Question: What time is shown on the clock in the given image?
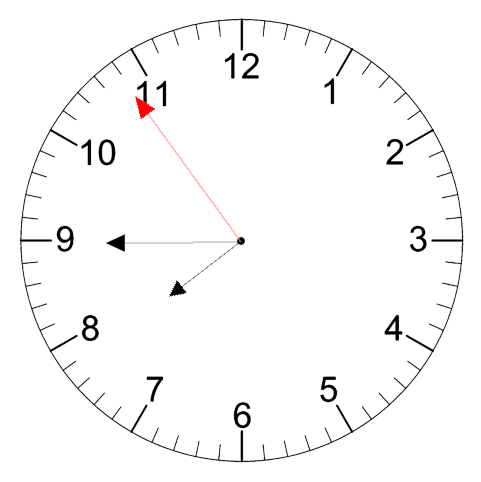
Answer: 07:44:54